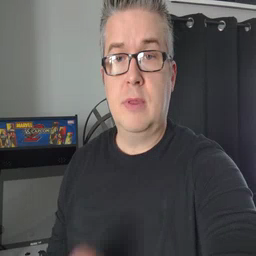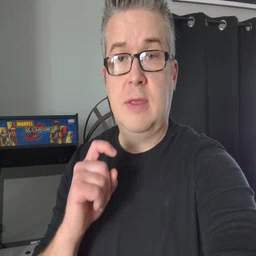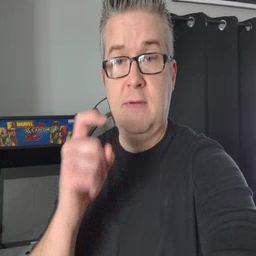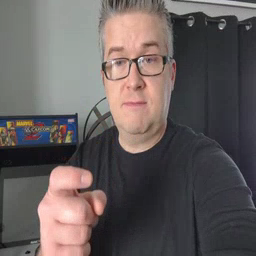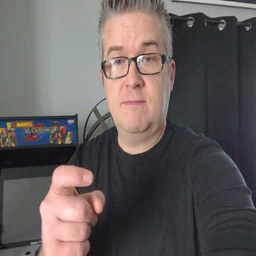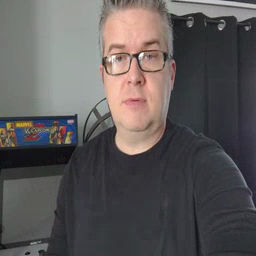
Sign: gift